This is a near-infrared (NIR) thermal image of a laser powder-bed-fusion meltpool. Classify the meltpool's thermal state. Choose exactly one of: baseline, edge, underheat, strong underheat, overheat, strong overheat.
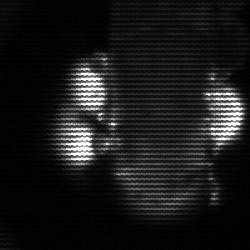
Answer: strong underheat